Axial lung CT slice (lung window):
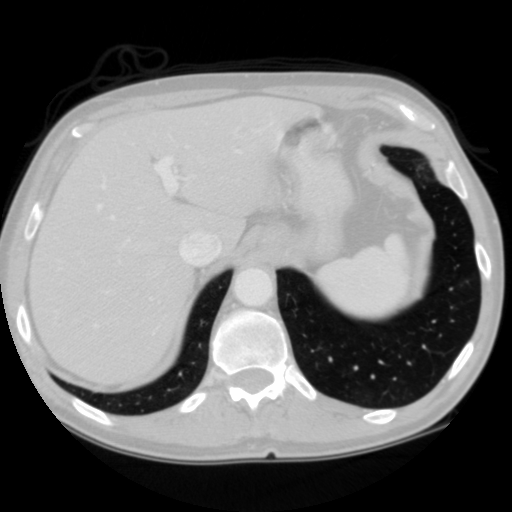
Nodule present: no